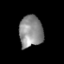
Tissue: lung
Cell type: Others
Senescence score: 0.2229
Nuclear area (px): 734
Mean DAPI intensity: 140.225